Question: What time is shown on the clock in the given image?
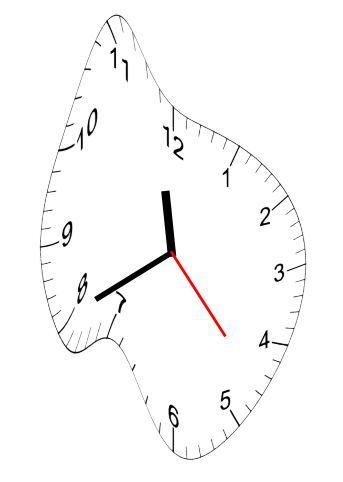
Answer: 11:40:23